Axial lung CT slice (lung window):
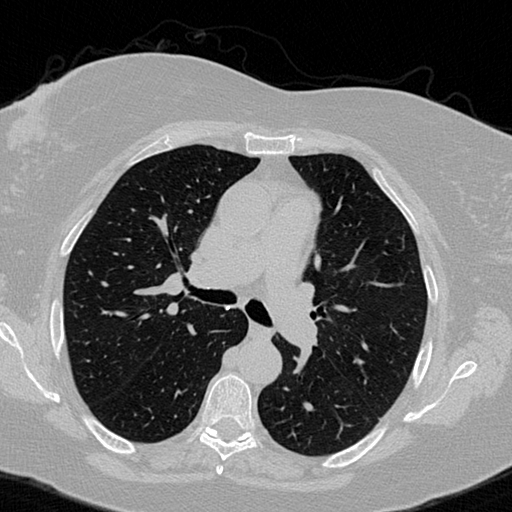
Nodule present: no